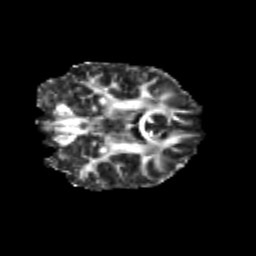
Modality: FA
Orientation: coronal
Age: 24
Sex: female
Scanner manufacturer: siemens
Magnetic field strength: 3 T
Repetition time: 3.5 s
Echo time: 0.113 s